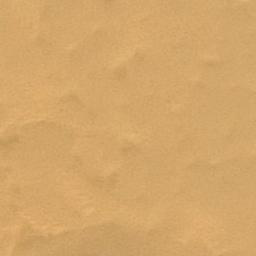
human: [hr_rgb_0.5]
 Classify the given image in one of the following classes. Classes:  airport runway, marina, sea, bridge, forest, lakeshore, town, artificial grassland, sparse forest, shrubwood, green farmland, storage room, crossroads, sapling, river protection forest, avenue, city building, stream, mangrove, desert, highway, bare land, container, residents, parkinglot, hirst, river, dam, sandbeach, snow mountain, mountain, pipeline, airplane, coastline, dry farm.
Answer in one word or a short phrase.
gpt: desert